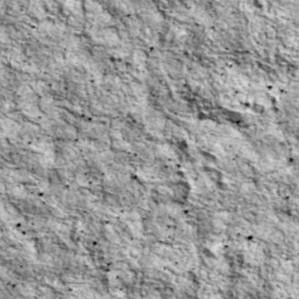
Label: non_frost